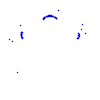
Particle: pion